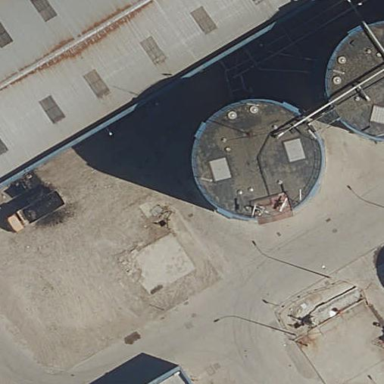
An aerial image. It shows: Building with storage tank.